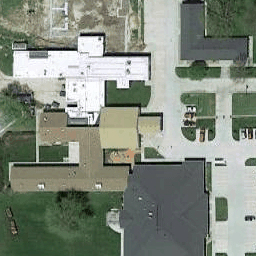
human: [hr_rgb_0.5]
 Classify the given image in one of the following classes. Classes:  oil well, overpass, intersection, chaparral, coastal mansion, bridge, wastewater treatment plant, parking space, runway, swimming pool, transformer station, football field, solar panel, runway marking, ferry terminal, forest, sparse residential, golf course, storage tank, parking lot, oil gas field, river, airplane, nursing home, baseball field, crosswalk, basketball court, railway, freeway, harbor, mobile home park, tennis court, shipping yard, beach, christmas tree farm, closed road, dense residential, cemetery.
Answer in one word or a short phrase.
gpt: nursing home